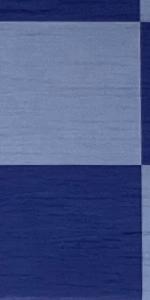
Label: Empty